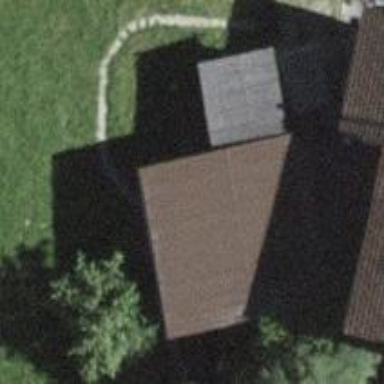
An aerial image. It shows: Barn.